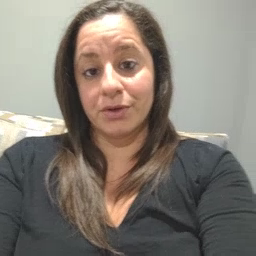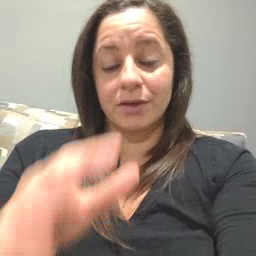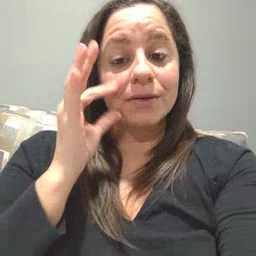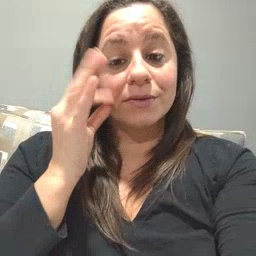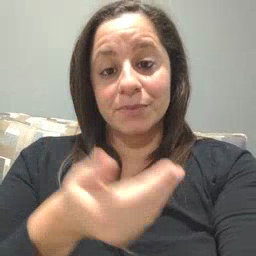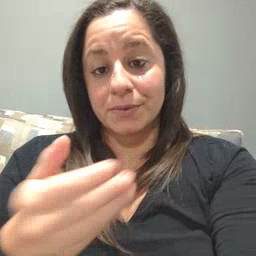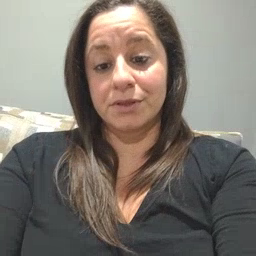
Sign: kitty